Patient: sex M, age 52
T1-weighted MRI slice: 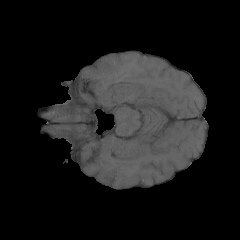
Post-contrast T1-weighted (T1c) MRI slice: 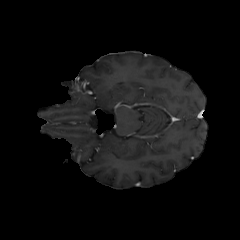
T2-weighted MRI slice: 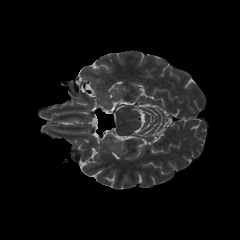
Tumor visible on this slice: no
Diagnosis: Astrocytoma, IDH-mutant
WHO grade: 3